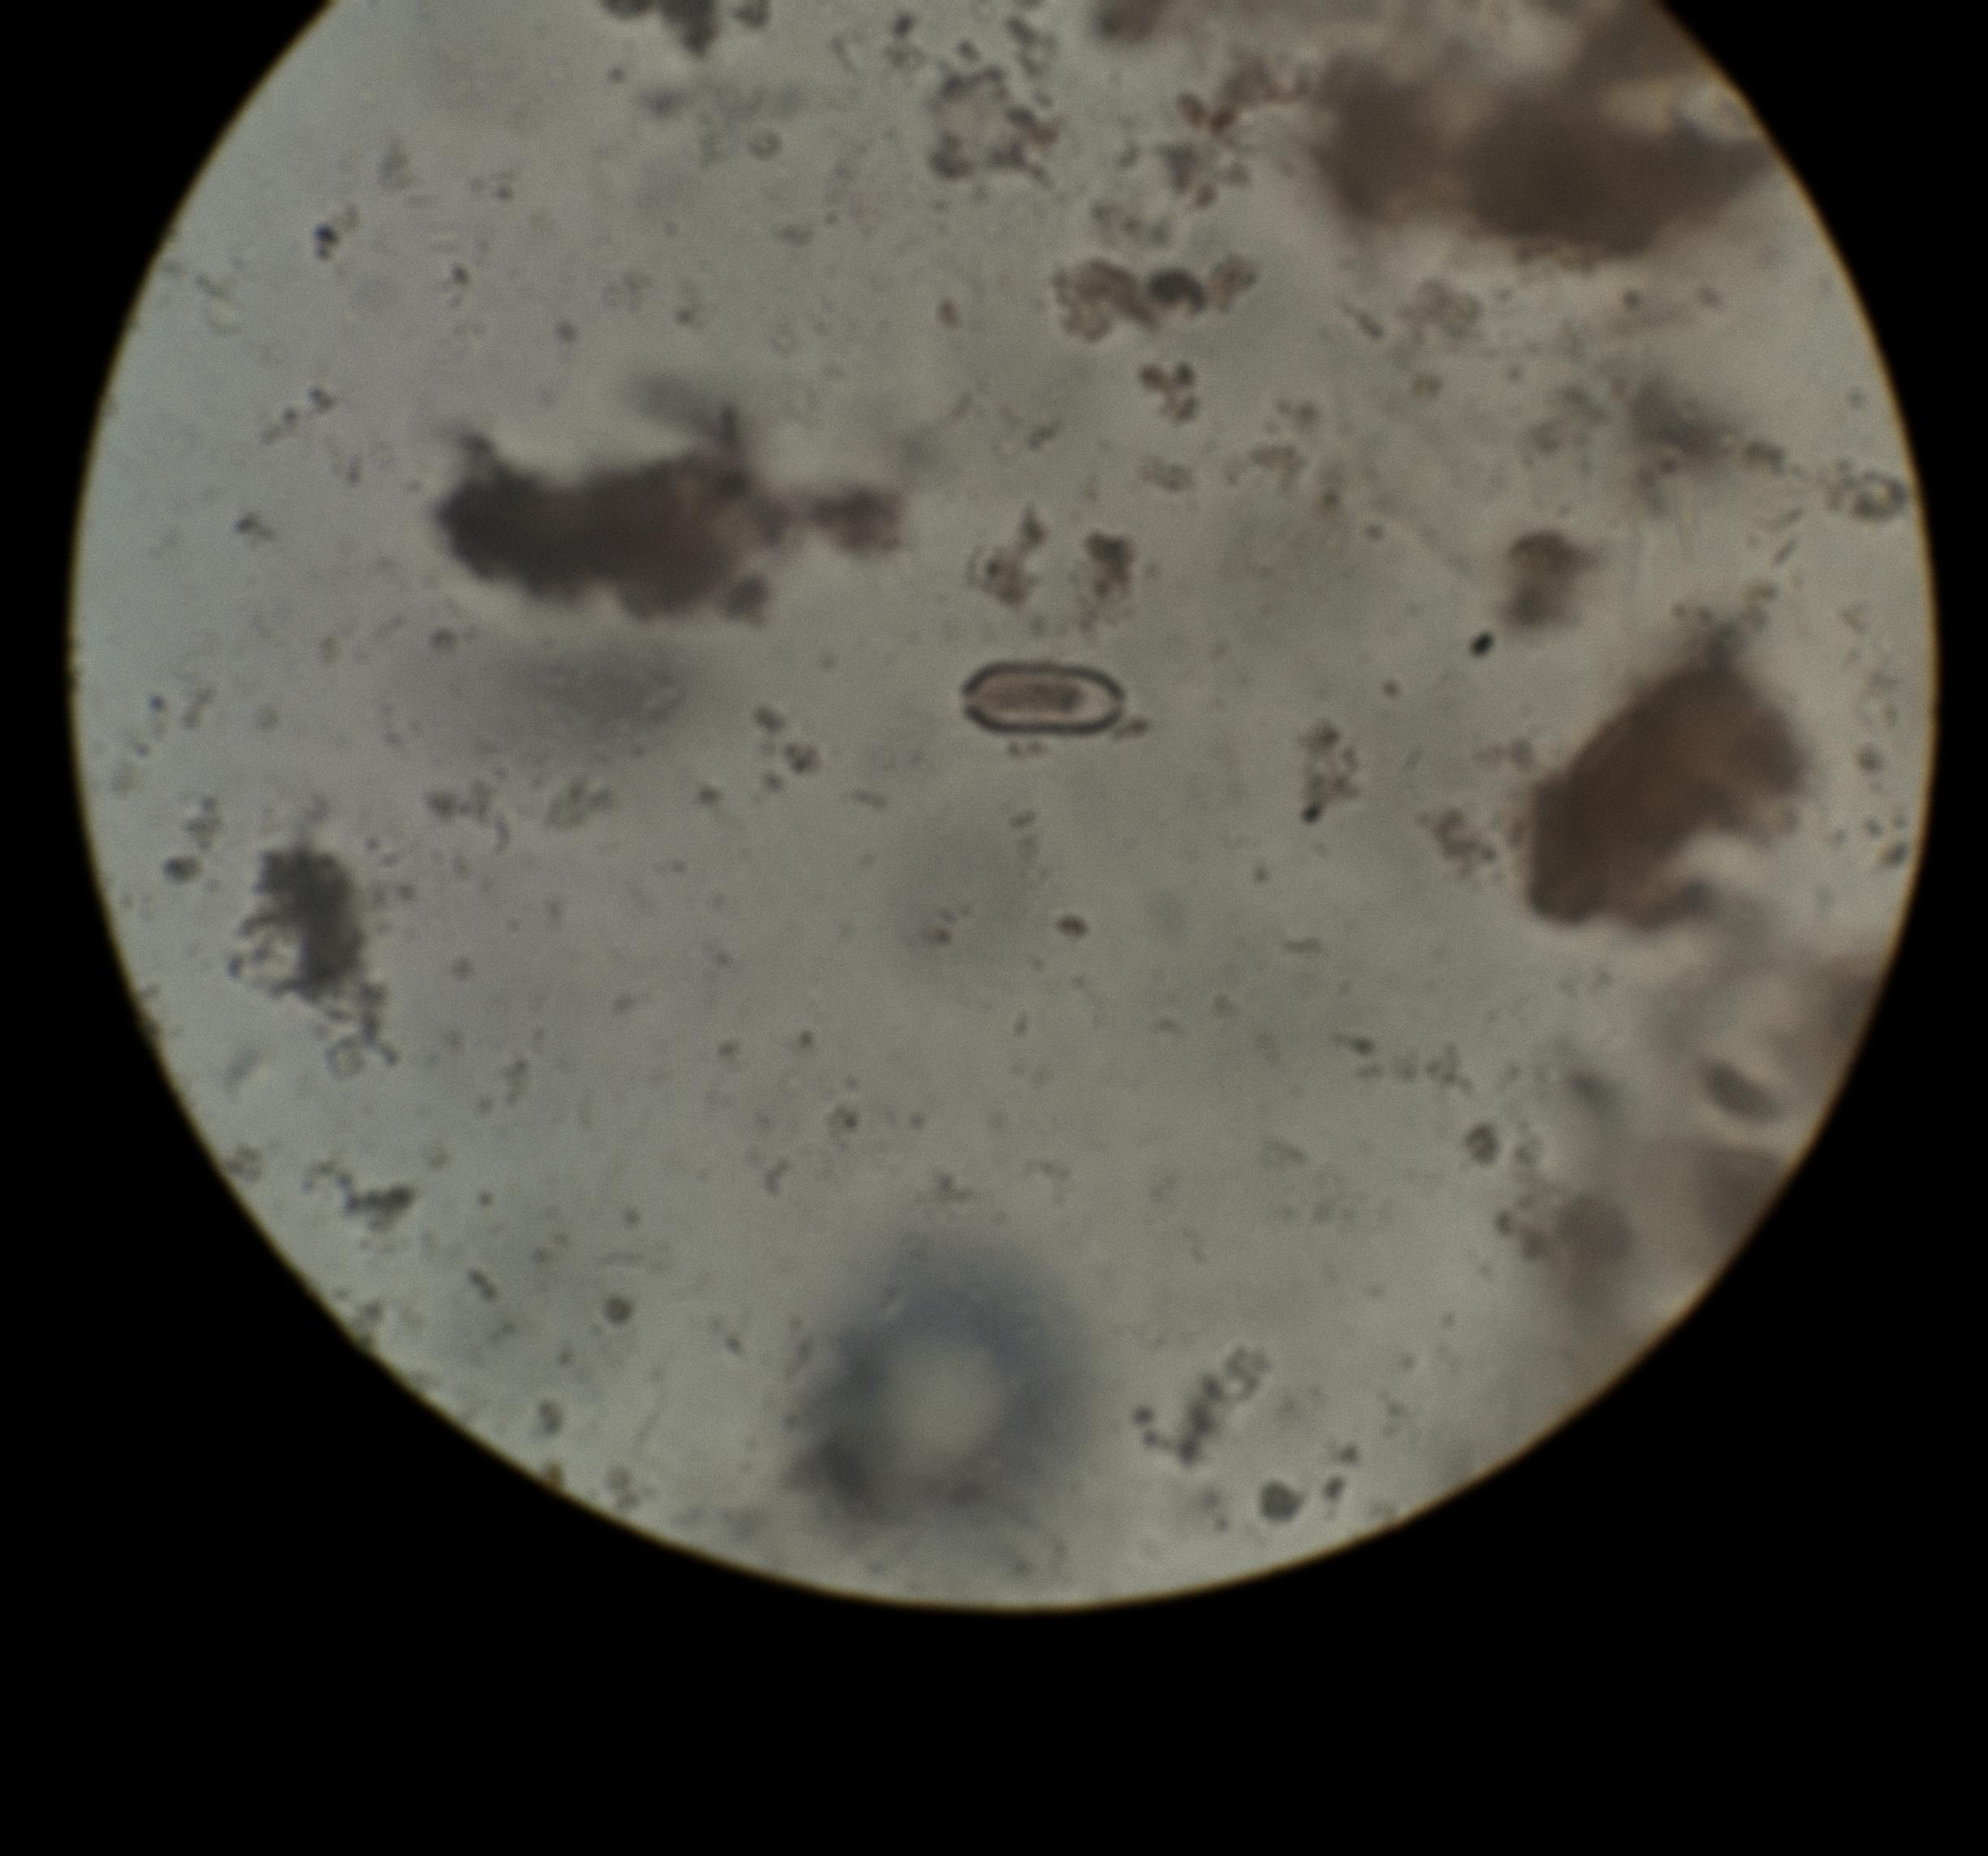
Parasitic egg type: Capillaria philippinensis